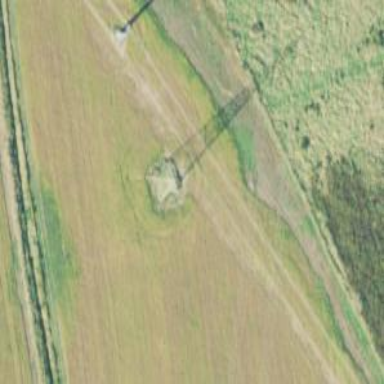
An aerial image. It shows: Lattice structure tower.